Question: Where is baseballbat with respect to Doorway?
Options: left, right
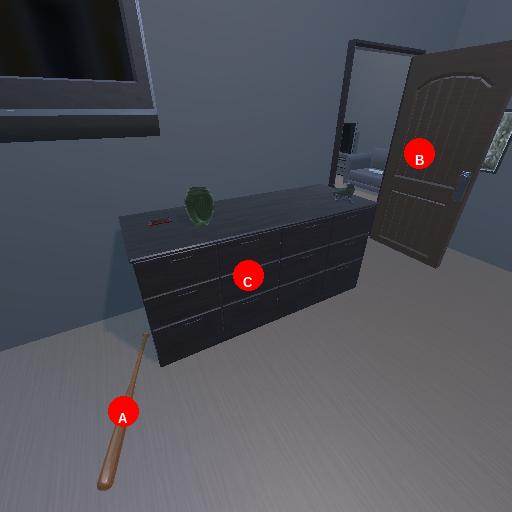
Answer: left